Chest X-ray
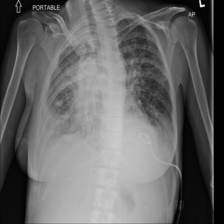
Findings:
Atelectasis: negative
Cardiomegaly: negative
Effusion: negative
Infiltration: positive
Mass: positive
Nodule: negative
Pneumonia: negative
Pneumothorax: negative
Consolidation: negative
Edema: negative
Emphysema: negative
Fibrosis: negative
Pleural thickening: positive
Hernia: negative